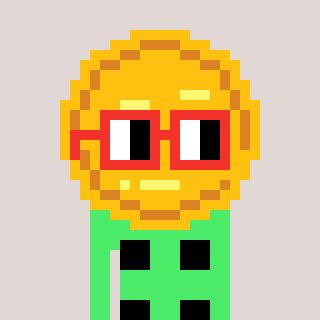
a pixel art character with square red glasses, a medal-shaped head and a teal-colored body on a warm background